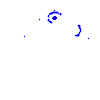
Particle: kaon